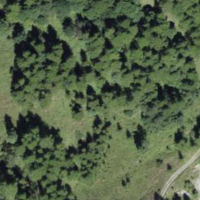
EUNIS habitat code: 44
Species observed at this site:
Hesperia comma
Gentiana cruciata
Campanula rapunculoides
Issoria lathonia
Campanula spicata
Aglais io
Aglais urticae
Parnassius apollo
Arcyptera fusca